Field crop: maize
Growth stage: 2
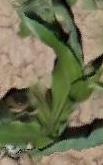
Species: maize